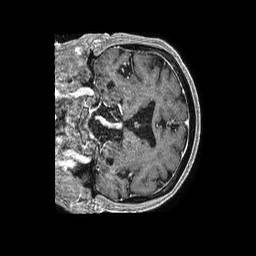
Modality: T1w
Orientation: coronal
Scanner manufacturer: philips
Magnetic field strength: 1.5 T
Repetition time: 0.007603 s
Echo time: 0.003455 s